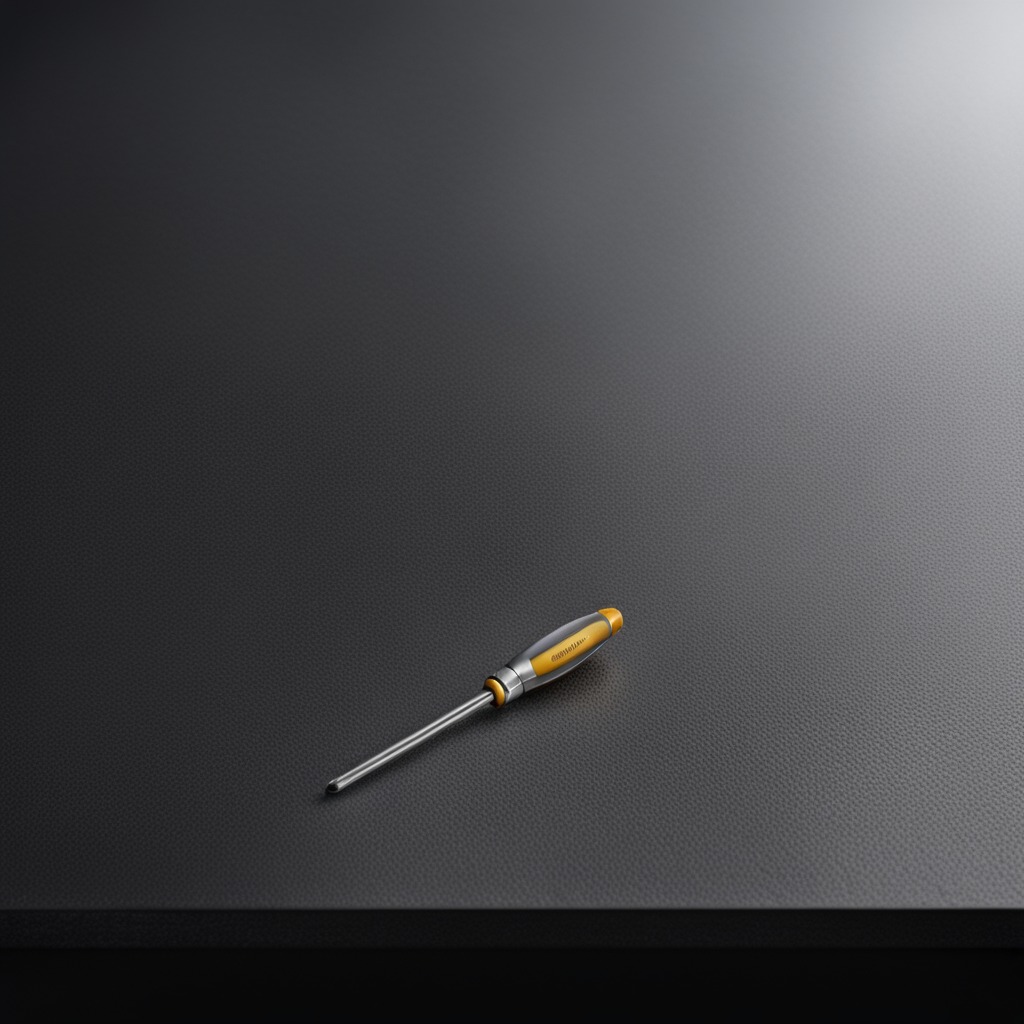
A screwdriver lies on the clean granite tabletop.